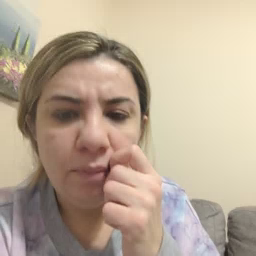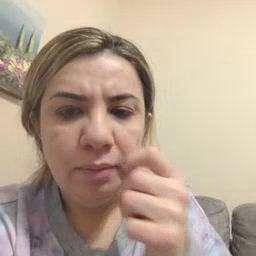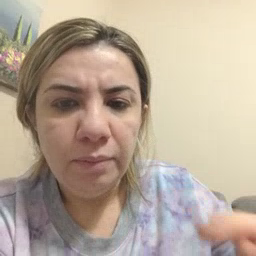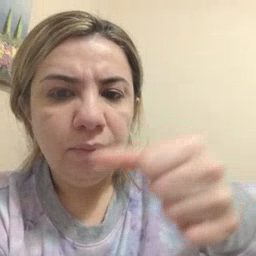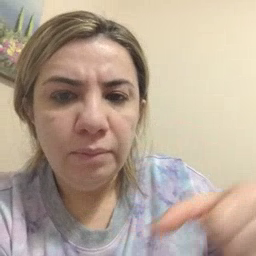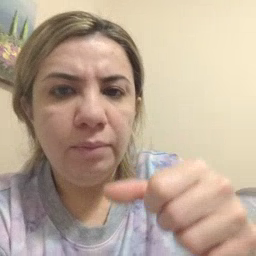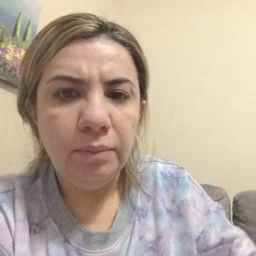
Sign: puzzle